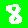
Digit: 8